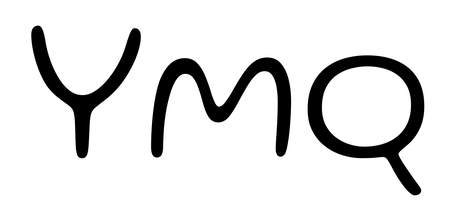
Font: Gluten_ExtraLight